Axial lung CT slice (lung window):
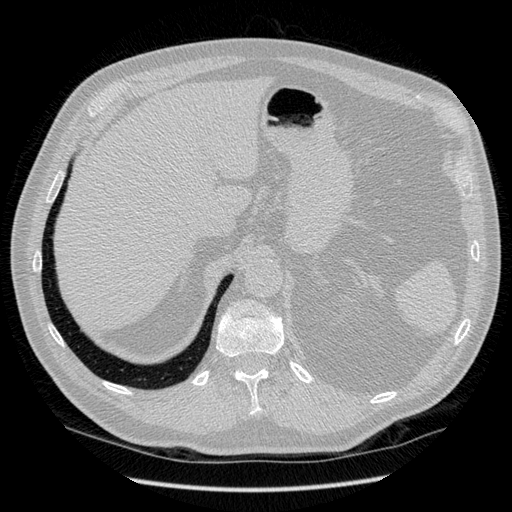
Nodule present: no